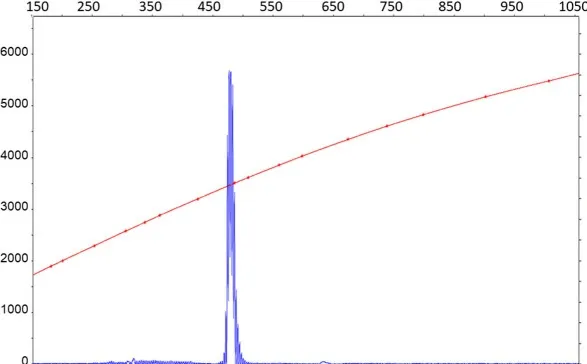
Capillary electrophoresis. On genomic DNA isolated from a female, negative control (lane 1), from a full mutation control (>200 CGG repeats) (lane 2). The SB analysis demonstrates the presence of an unmethylated premutation alleles in the proband (lane 3). M = DNA marker, 1 kb ladder. Normal unmethylated band (2.8 kb) and normal methylated band (5.2 kb) shown on the left. The electrophoregram (B) shows the presence of a single peak representing the premutation allele. The X-axis indicates the size of the allele in base pairs and the Y-axis indicates the fluorescence intensity of each allele.
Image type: chart (chart)